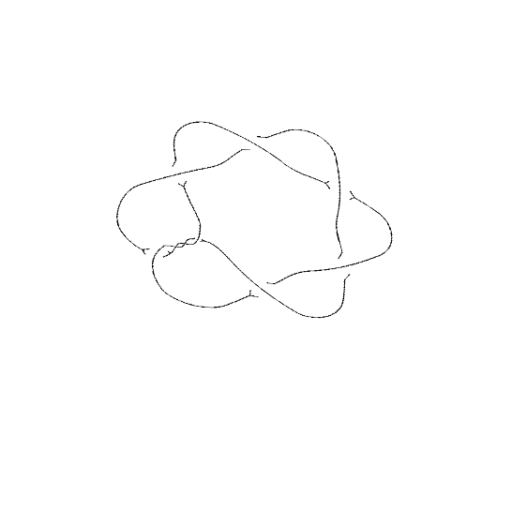
Crossing number: 9